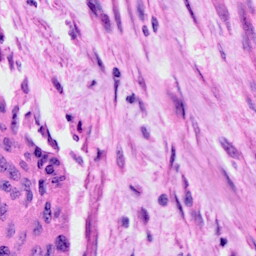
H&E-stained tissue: Cervix